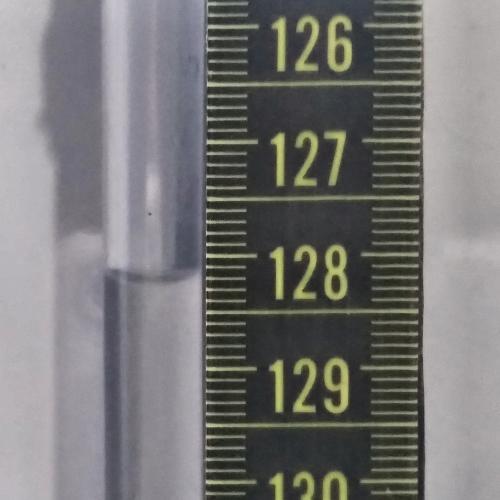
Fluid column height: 128.2 cm